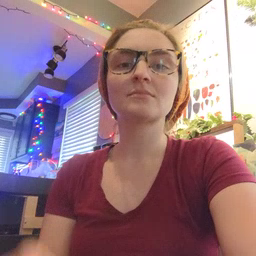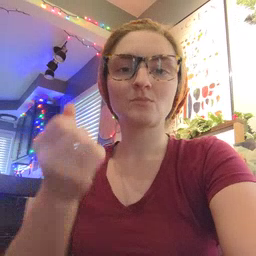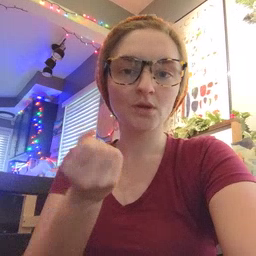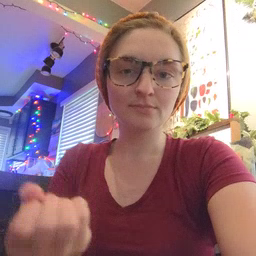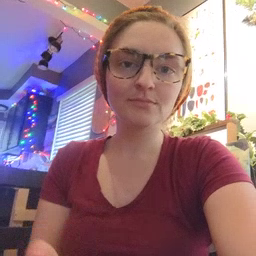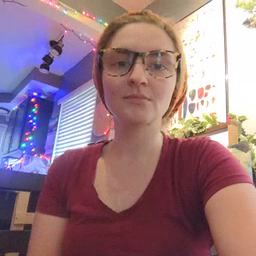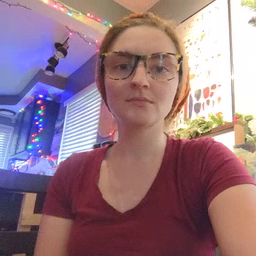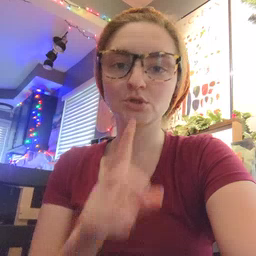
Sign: drawer